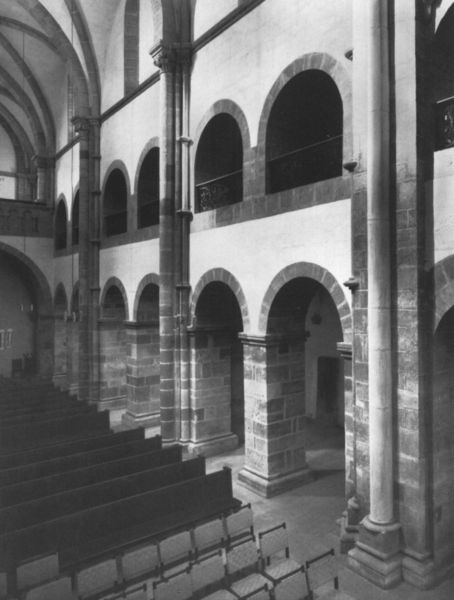
Titel: Arnstadt, Liebfrauenkirche
Standort: Arnstadt (EU - D - Thüringen)
Schlagwörter: grau, pfeiler, schwarz, stühle, säule, säulen, weiss, stein, steine, innenraum, kirche, sitze, bogen, mauer, empore, kerzen, foto, bögen, gewölbe, kloster, mauerwerk, schwarzweiss, kirchenschiff, bestuhlung, seitenschiff, gemeinde, gottesdienst, romanik, basilika, stuhlreihen, schwarzweis, gewölbeű